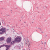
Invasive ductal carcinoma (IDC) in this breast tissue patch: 0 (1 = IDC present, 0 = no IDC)